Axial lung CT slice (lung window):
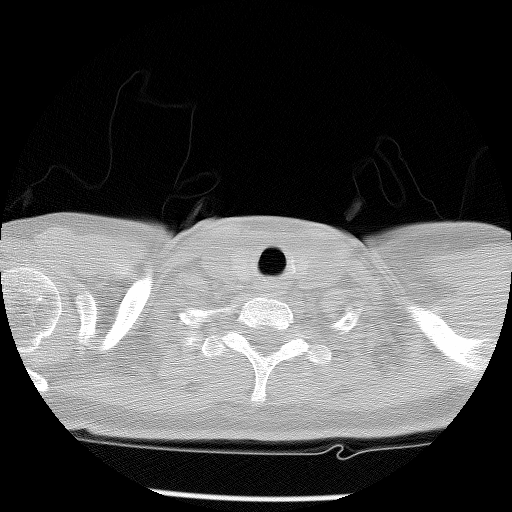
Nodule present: no